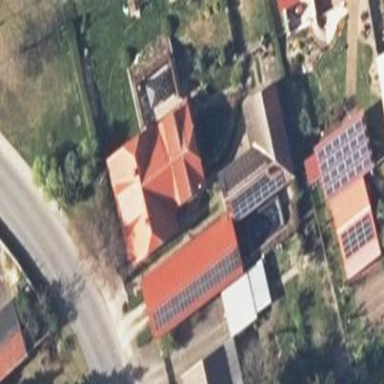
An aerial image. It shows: Building featuring small installation solar photovoltaic panel for electricity generation.